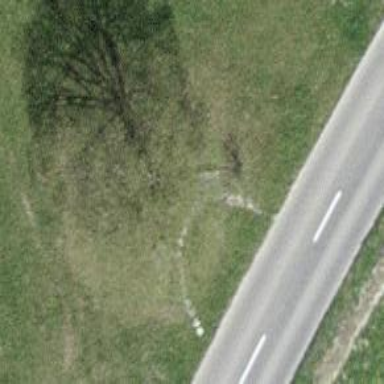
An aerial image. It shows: Stone memorial with historic significance.